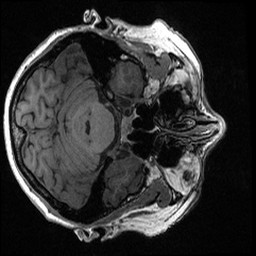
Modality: T1w
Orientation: axial
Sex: female
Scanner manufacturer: ge
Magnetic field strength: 3 T
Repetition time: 0.0064 s
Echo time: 0.00281 s